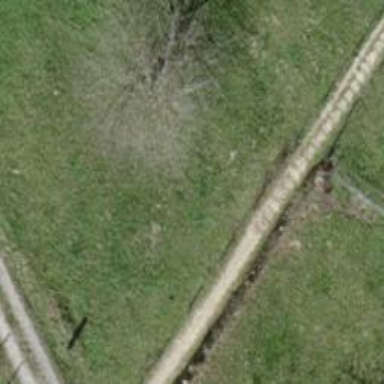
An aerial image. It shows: Road with steps.